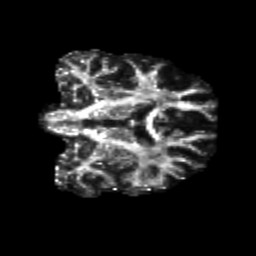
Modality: FA
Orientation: coronal
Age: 50
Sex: male
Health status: healthy
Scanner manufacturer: siemens
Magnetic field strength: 3 T
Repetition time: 10.8 s
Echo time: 0.082 s